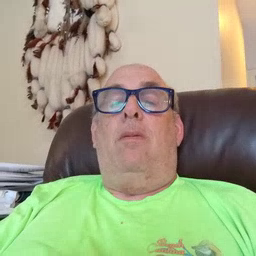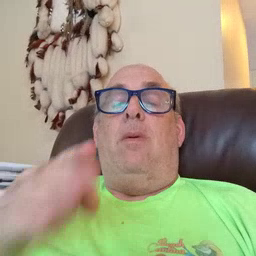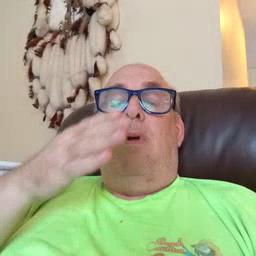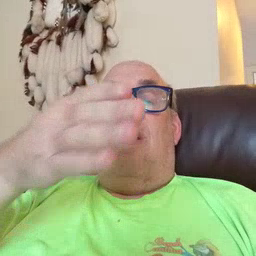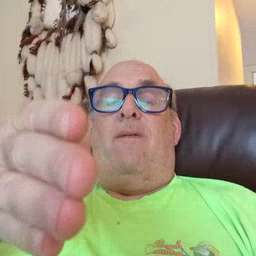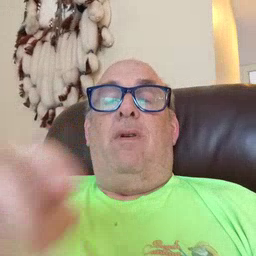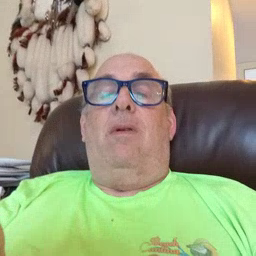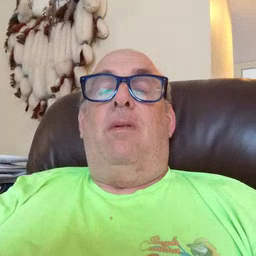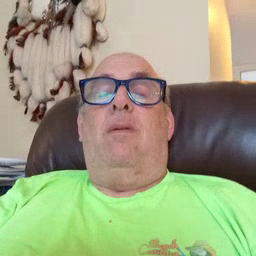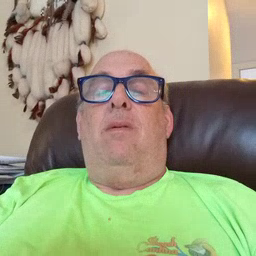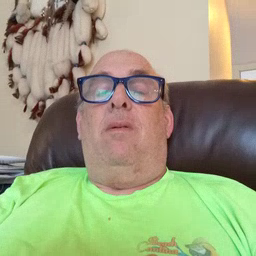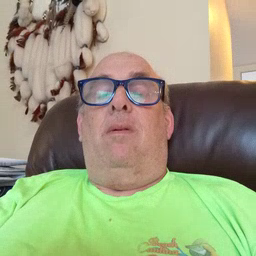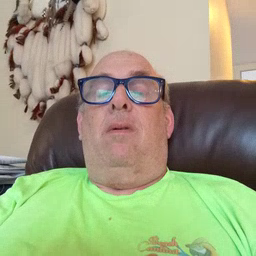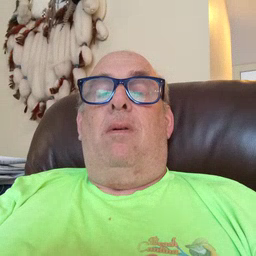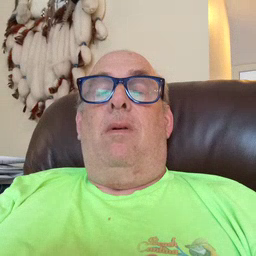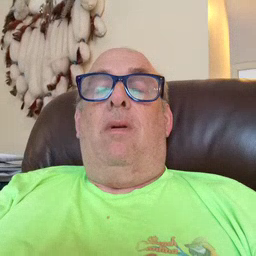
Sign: after